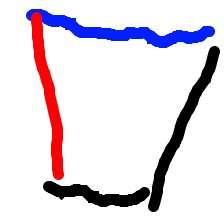
Shape: trapezoid